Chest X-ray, PA view. Patient: 70 years old, sex M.
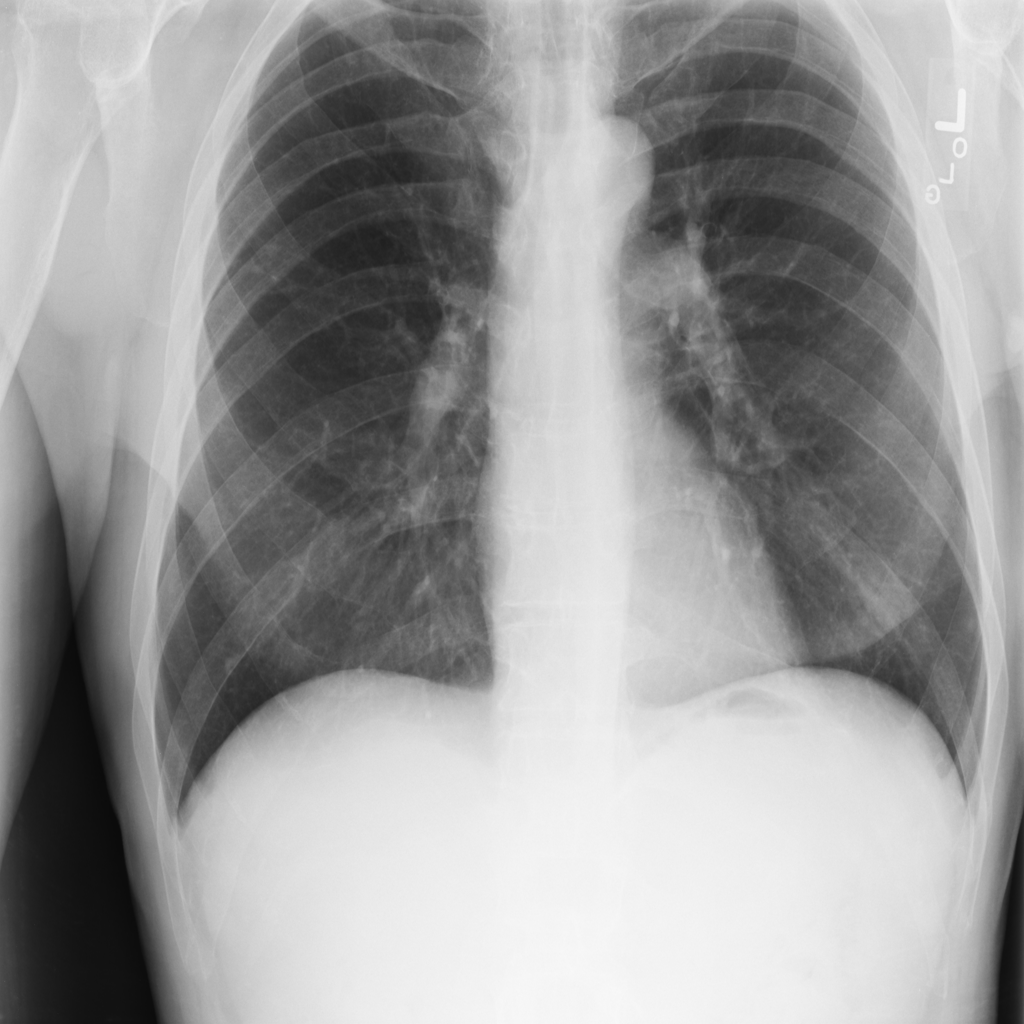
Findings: No Finding